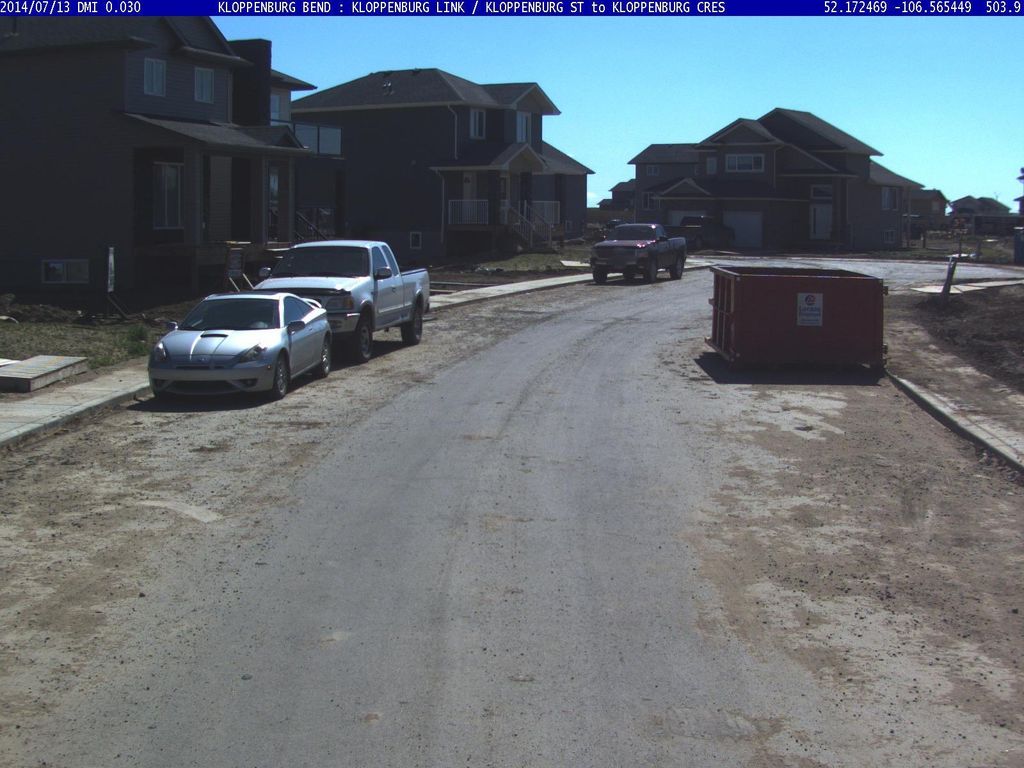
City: saskatoon